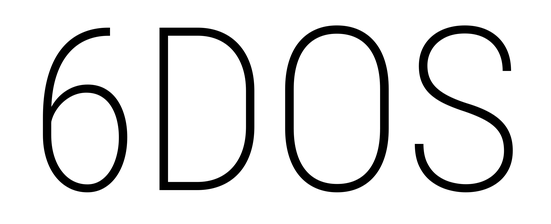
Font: Roboto_Condensed_ExtraLight